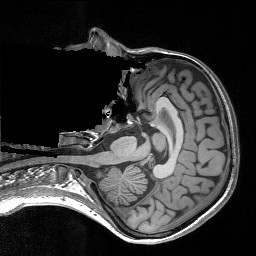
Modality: T1w
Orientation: axial